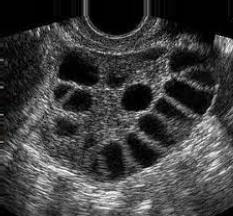
Label: infected